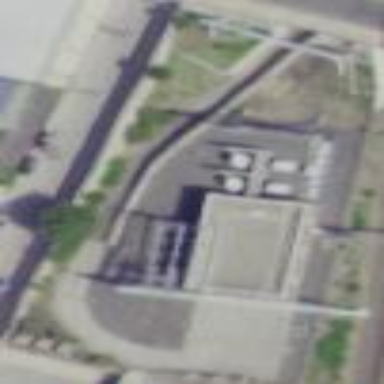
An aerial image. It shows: Power substation.